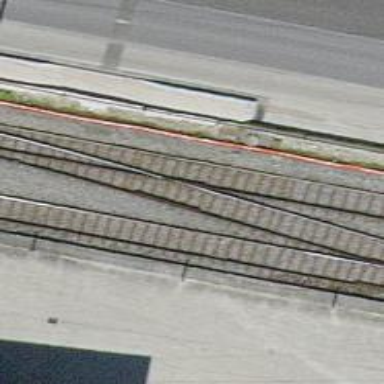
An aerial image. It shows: Single-track railway siding with electrified contact lines.